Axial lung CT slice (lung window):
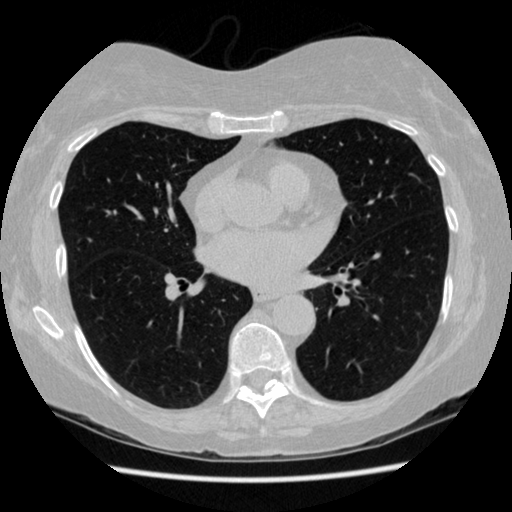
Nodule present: no